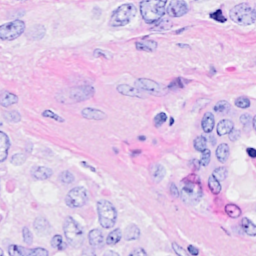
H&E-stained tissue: Breast